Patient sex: M
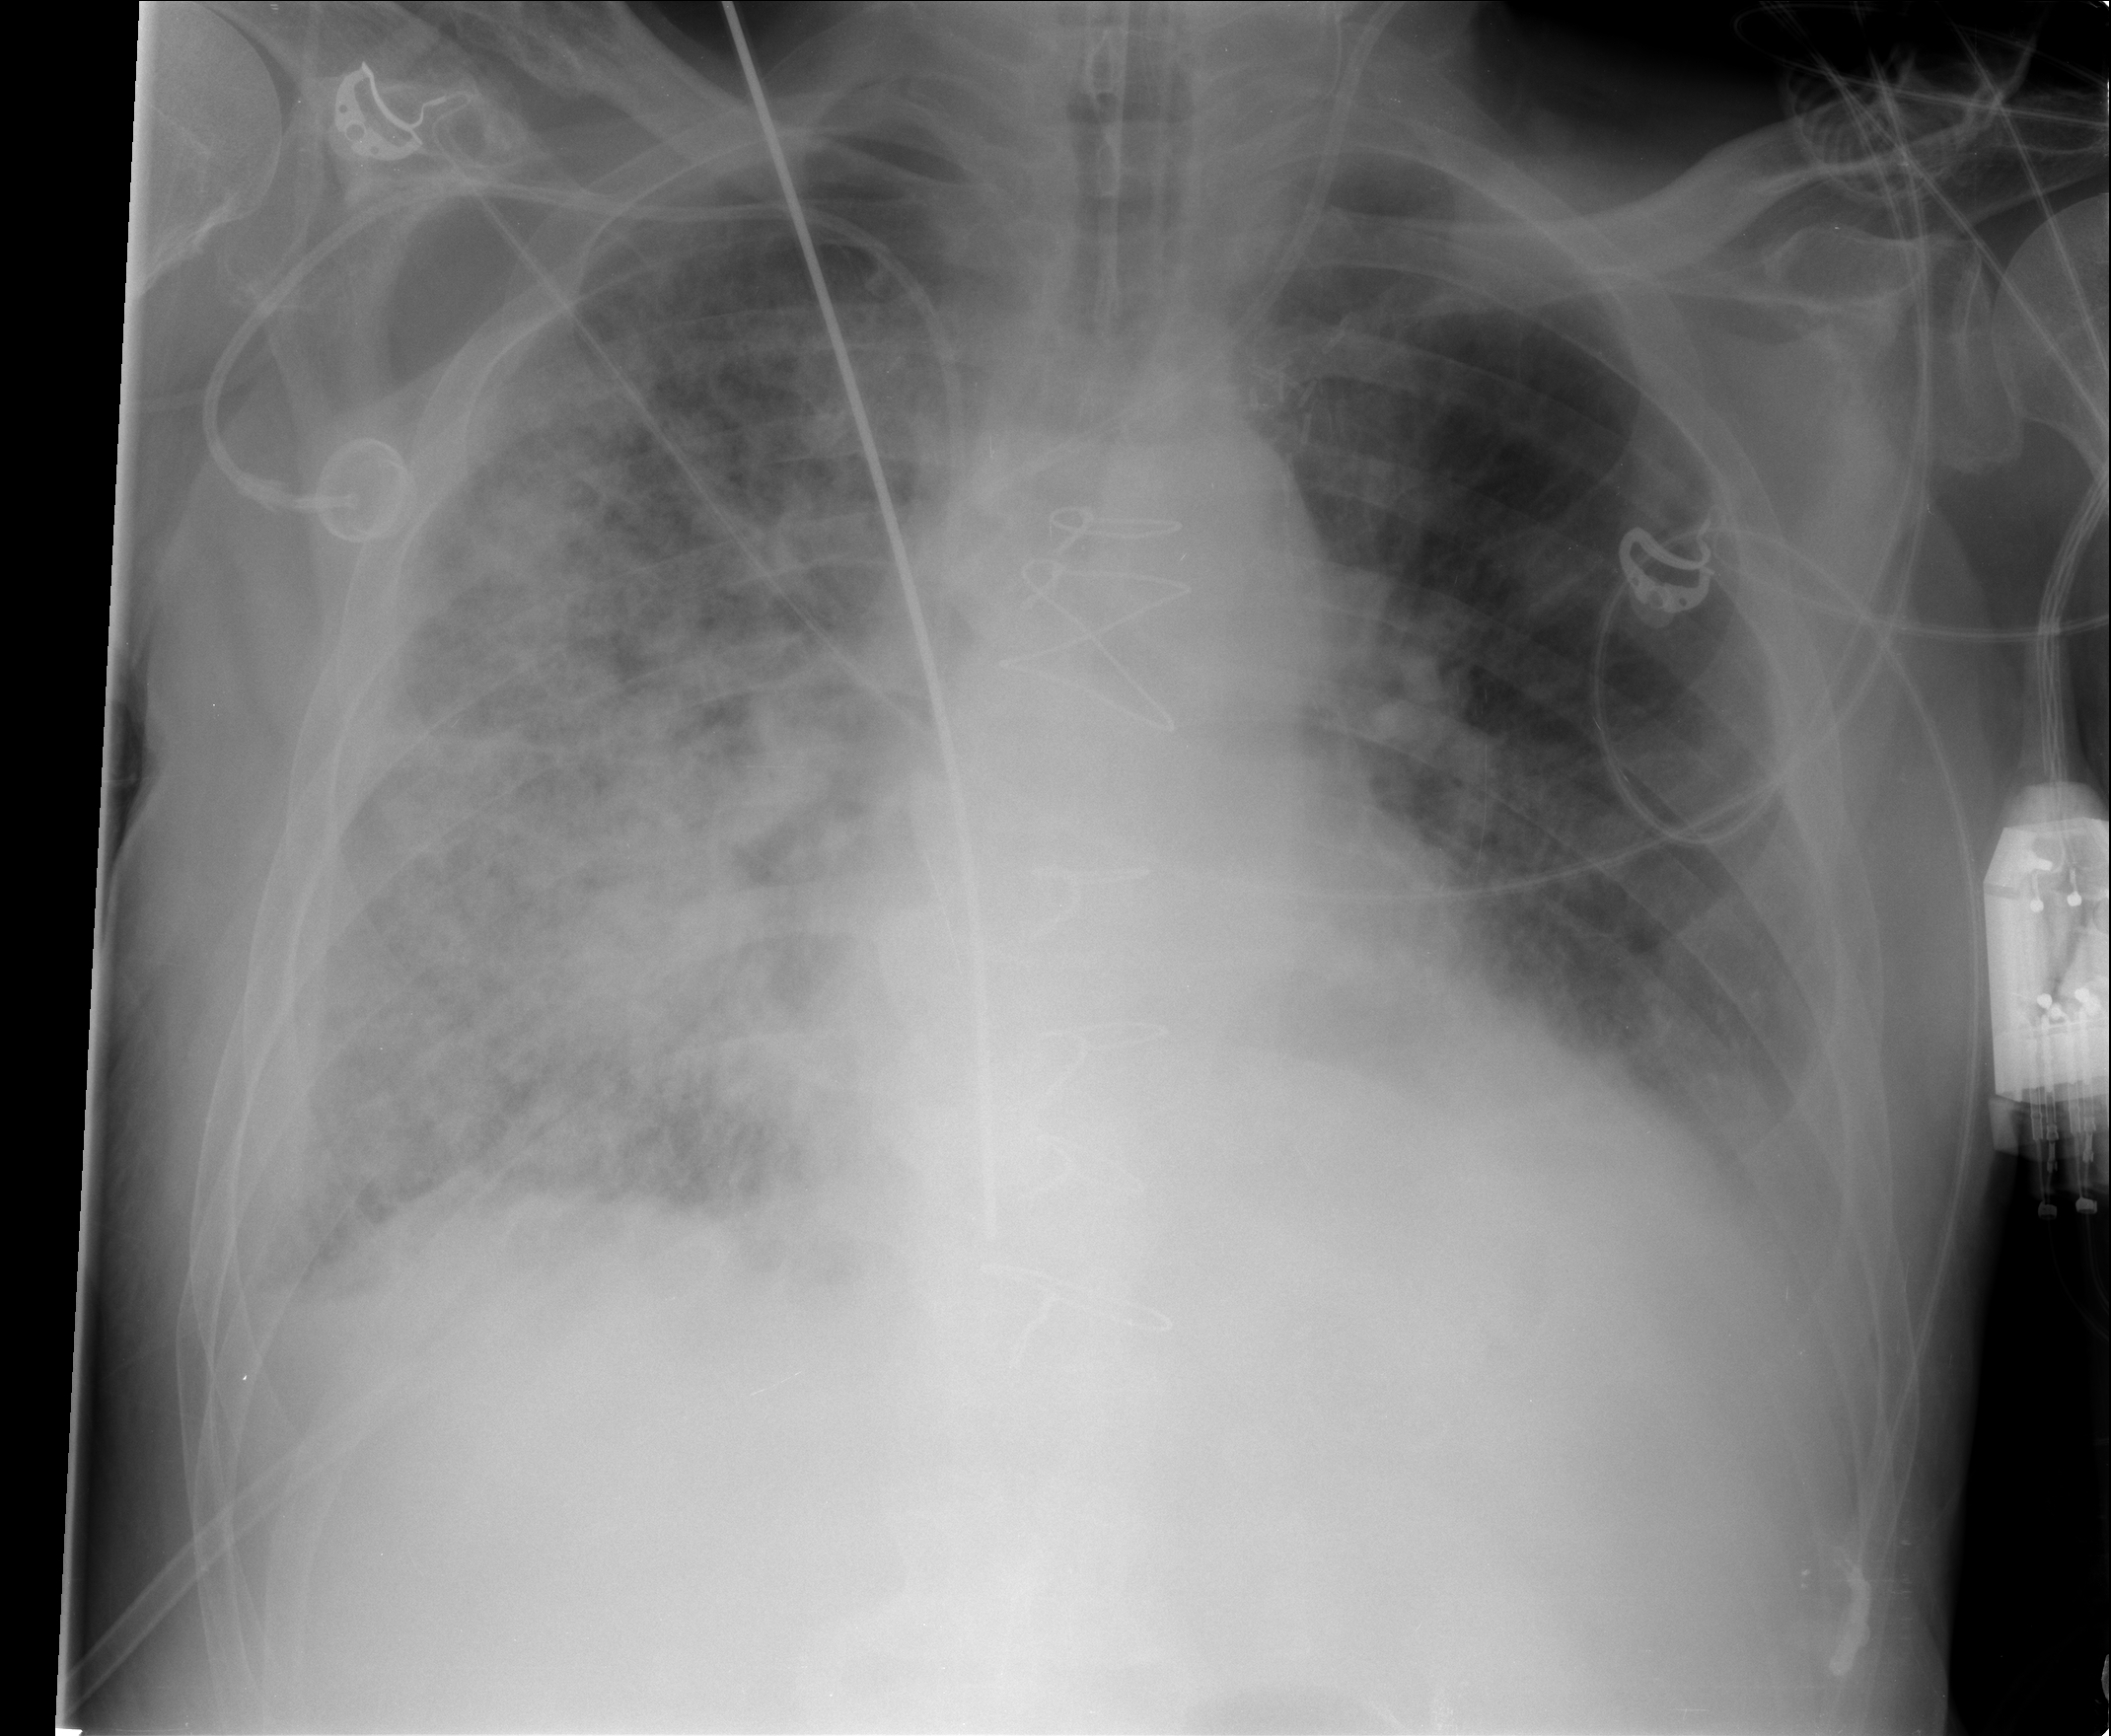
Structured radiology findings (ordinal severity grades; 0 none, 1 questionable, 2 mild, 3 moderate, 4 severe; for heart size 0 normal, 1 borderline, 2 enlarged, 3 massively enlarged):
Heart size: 1
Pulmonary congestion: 1
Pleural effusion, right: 2
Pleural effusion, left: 2
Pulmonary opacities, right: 4
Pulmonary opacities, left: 2
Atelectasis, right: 3
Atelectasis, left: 2